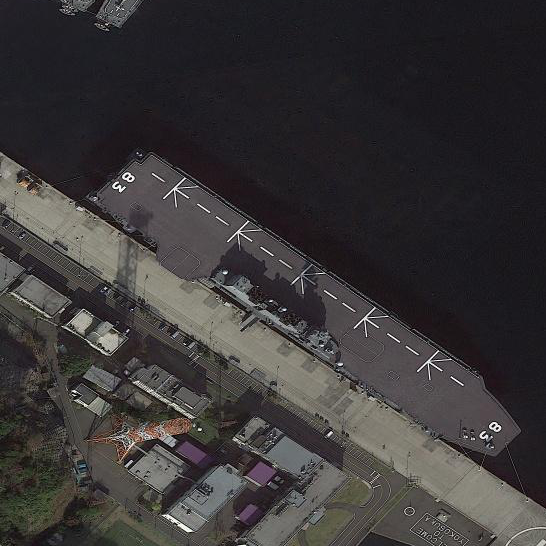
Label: assault